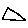
Label: triangle